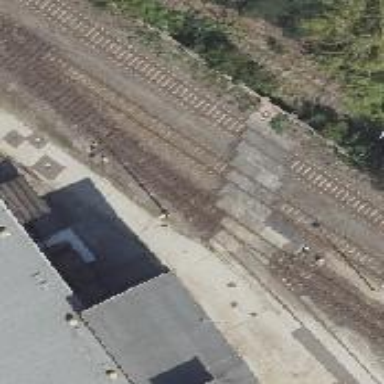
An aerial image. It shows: Railway yard in service.